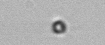
Label: nanoplankton_mix